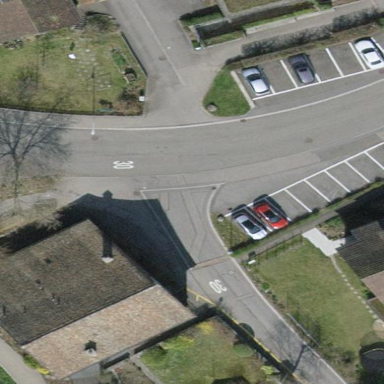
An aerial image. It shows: Parking area with asphalt surface.